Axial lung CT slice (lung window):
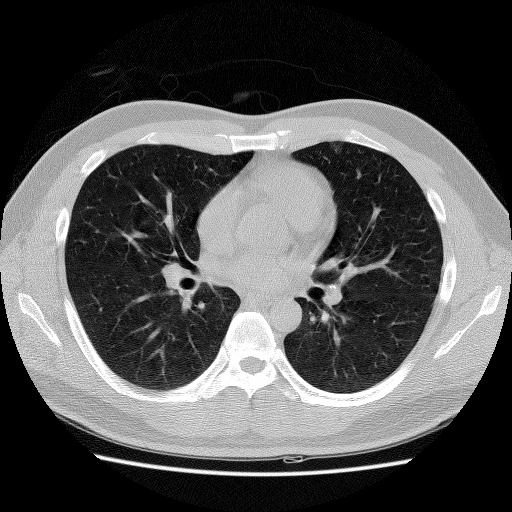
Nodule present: no